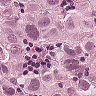
Metastatic tissue present: yes